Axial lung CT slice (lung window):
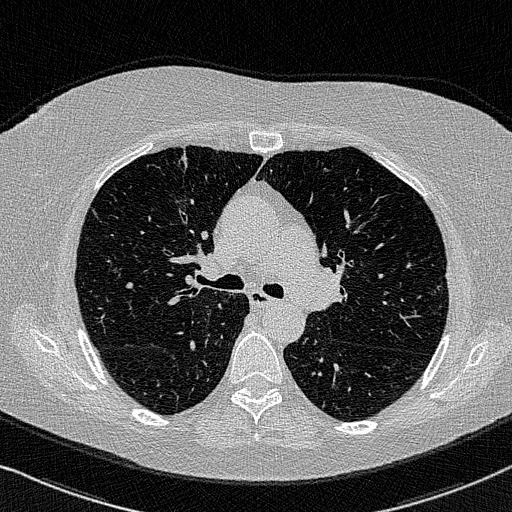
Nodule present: no